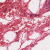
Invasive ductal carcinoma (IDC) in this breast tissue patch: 0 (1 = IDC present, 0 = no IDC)